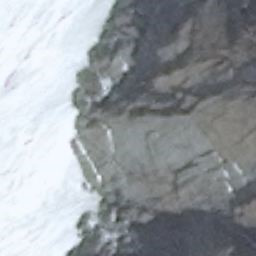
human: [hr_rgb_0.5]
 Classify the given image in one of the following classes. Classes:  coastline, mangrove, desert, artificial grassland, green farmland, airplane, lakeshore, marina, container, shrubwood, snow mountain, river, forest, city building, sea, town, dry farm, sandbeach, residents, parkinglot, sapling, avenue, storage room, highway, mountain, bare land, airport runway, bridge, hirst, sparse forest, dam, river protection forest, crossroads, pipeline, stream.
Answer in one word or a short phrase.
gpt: snow mountain